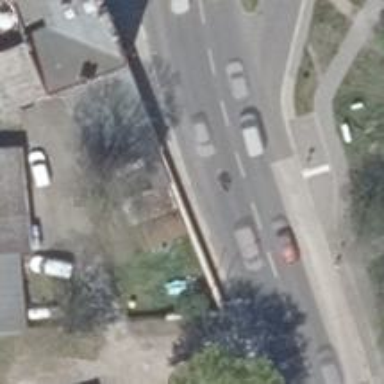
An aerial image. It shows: Public transport stop position.